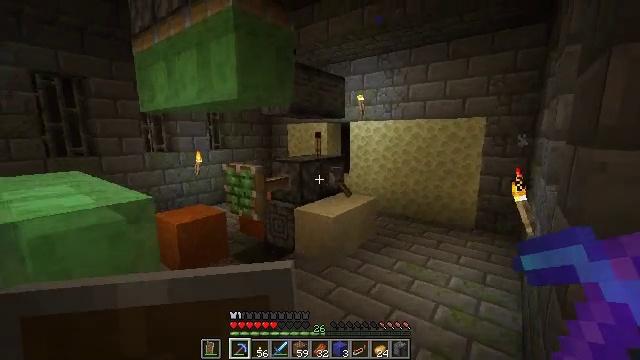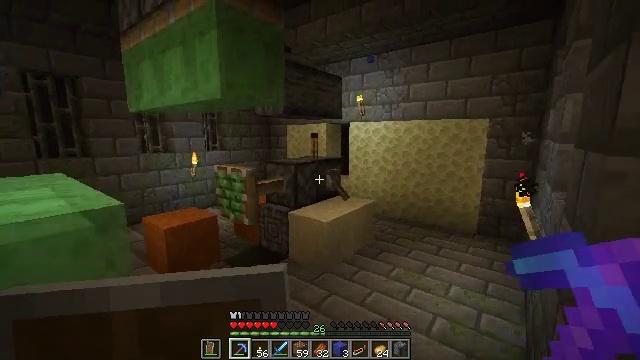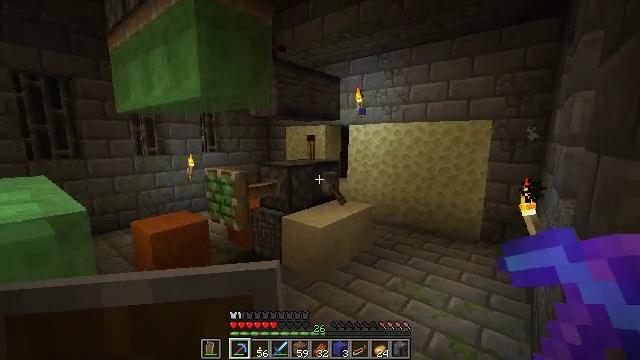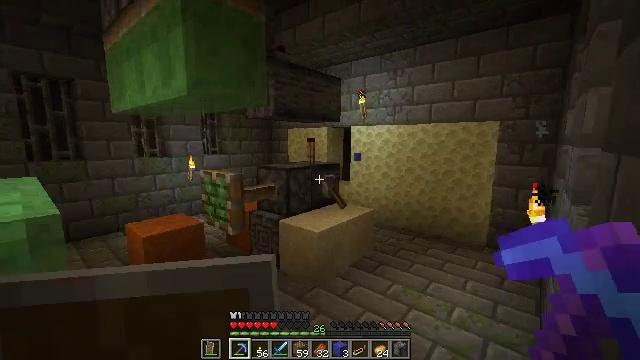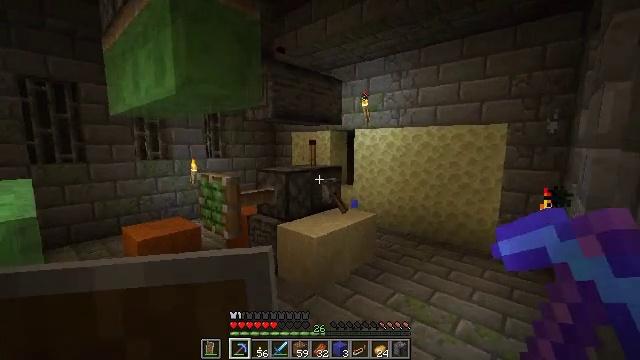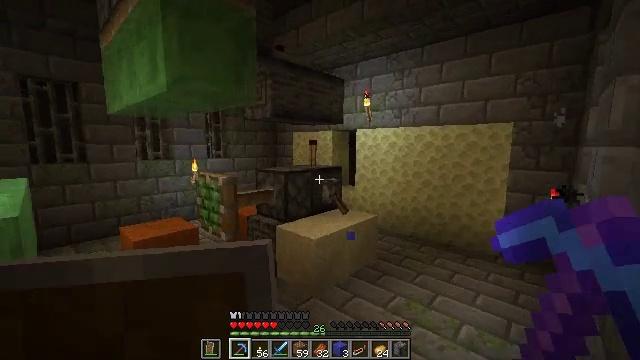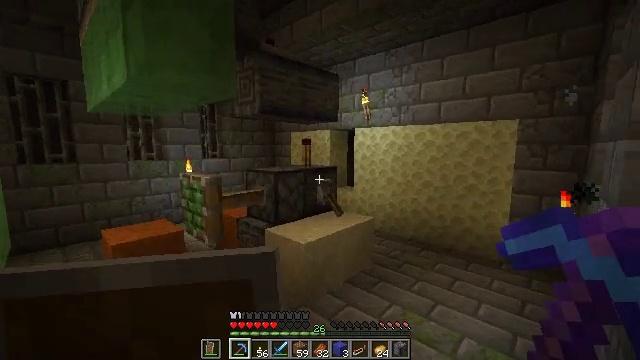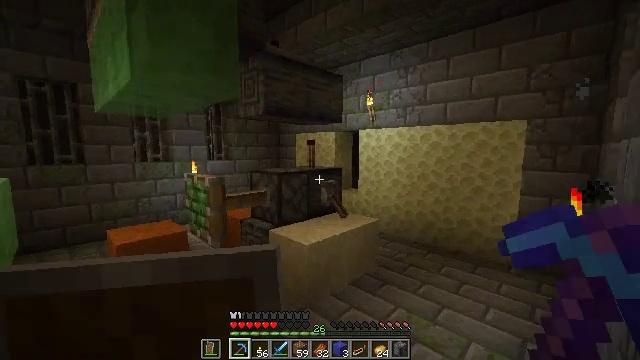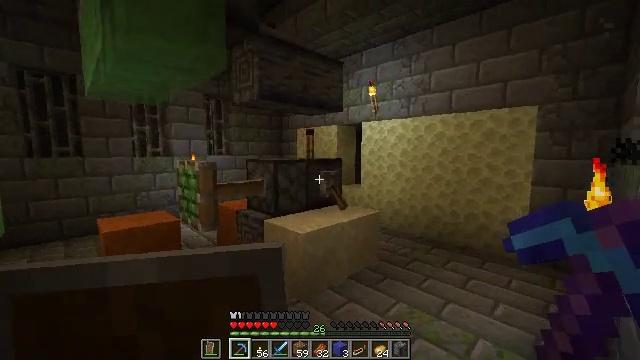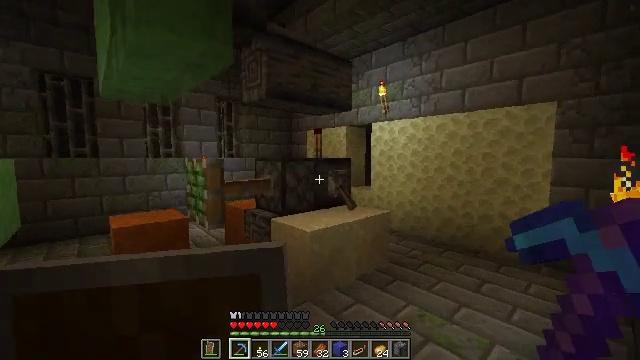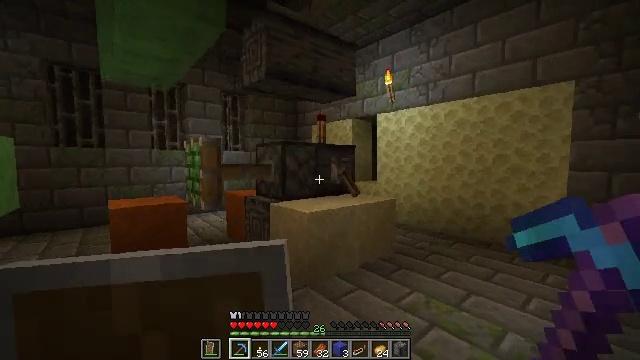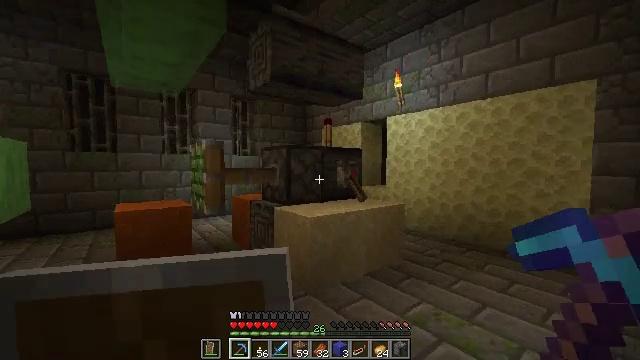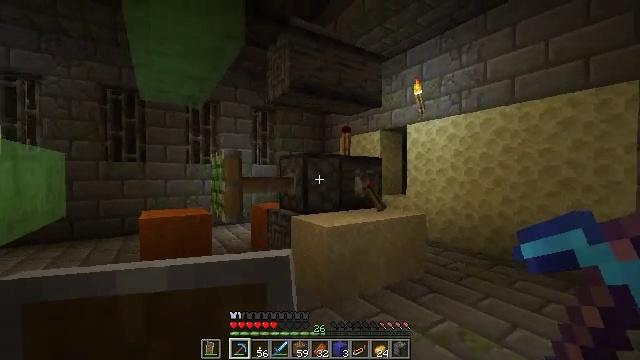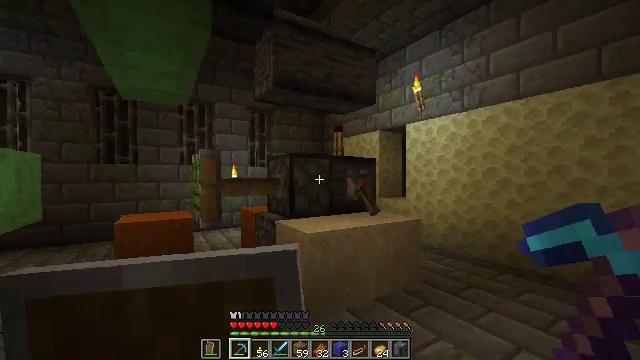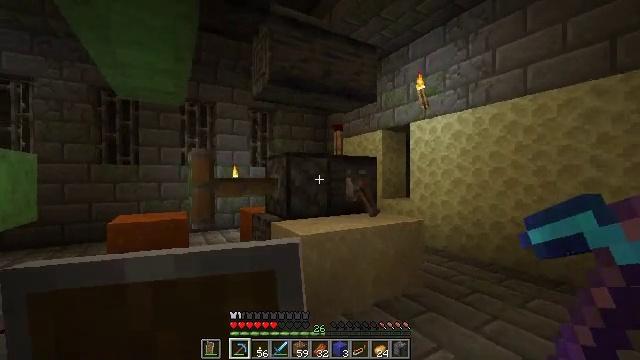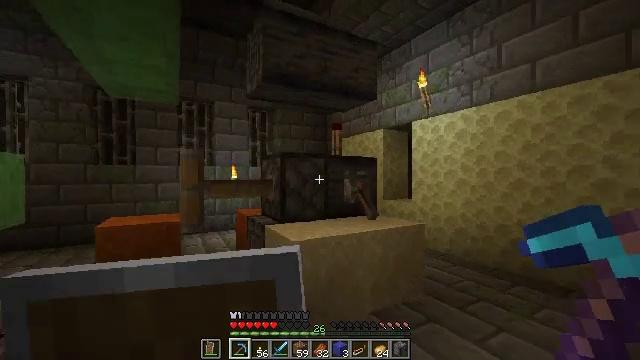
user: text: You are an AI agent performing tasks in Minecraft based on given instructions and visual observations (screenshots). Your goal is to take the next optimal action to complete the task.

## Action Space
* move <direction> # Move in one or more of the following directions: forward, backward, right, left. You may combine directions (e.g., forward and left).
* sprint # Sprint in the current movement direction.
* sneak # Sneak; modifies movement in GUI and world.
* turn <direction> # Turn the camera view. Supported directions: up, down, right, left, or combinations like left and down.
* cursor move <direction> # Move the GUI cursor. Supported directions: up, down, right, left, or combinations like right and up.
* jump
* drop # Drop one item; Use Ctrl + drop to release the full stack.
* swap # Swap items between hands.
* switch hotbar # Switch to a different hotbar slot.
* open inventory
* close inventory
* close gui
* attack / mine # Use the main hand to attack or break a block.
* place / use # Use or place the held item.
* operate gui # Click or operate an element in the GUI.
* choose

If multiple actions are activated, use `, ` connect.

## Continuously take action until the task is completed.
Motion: motion action
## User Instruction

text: Remove the sticky piston from its position.
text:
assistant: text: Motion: move forward and move right
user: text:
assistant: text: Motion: move forward and move right
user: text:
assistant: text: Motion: move forward and move right, turn left
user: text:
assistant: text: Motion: move forward and move right, turn left
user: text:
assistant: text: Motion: move forward and move right
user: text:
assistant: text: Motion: move forward and move right
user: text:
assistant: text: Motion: move forward and move right, turn left
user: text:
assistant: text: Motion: move forward and move right, turn left
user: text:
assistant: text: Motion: move forward and move right, turn left and up
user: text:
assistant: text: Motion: move forward and move right, turn left
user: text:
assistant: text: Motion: move forward and move right, turn left and up
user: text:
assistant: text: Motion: move forward and move right, turn left and up
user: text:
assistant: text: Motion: move forward and move right, turn left
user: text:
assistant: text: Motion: move forward and move right, turn left
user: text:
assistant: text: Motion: move forward
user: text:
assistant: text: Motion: move forward
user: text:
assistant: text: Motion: move forward
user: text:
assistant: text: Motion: move forward
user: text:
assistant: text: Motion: move forward, turn left
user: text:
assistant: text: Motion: move forward
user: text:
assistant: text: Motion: move forward
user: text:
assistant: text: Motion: move forward
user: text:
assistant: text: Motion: move forward, turn left and down
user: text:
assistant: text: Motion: move forward, turn left
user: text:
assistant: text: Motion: move forward, turn left and down
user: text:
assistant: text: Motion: move forward, turn left and down
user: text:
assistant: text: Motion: move forward, turn left and down
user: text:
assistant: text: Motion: move forward, turn left
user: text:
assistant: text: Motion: no_op
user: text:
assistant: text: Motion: no_op